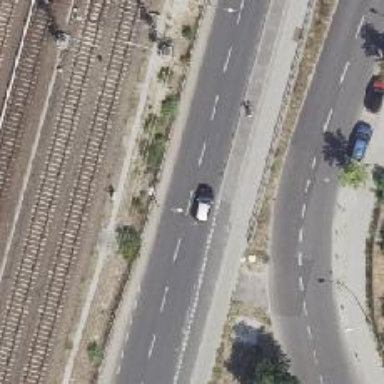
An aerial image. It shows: Tertiary road with asphalt surface and lane markings for cycleway on the left.